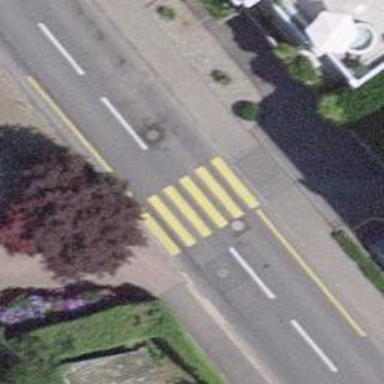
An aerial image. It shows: Kerb barrier.